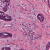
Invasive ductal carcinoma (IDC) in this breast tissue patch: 0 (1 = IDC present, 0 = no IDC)